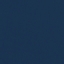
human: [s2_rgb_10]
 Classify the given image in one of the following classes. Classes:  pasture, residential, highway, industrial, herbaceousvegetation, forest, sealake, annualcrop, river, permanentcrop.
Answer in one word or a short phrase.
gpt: SeaLake